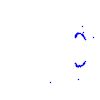
Particle: kaon